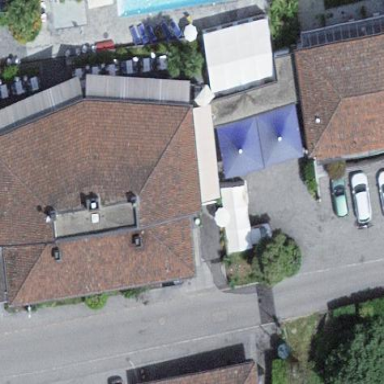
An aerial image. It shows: Hotel building.